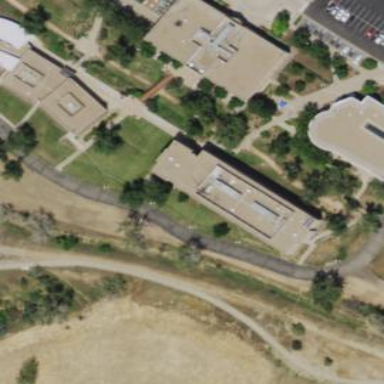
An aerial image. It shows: College building.